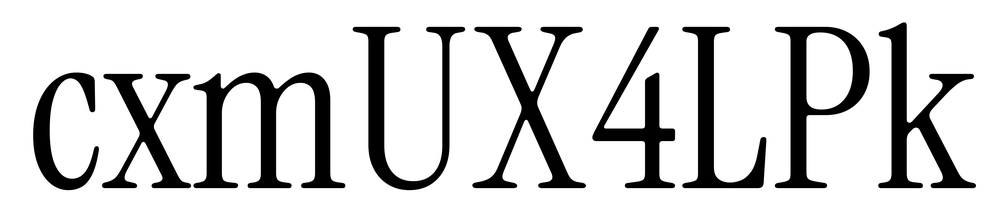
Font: InstrumentSerif-Regular